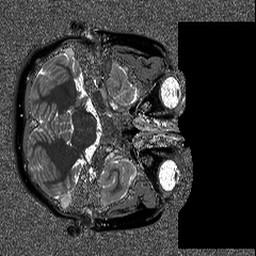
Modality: T1map
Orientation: axial
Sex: female